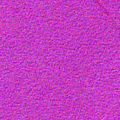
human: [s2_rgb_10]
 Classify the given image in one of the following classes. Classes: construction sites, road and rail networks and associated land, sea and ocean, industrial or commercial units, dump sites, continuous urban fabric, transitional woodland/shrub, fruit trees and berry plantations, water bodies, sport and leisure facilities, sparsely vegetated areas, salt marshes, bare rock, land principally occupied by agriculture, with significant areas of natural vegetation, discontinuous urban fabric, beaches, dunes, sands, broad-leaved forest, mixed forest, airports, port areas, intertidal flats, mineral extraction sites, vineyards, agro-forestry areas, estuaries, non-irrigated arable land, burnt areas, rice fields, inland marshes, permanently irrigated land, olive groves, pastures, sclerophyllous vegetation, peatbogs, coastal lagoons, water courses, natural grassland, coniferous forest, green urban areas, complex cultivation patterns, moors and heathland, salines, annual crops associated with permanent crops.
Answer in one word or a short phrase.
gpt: sea and ocean